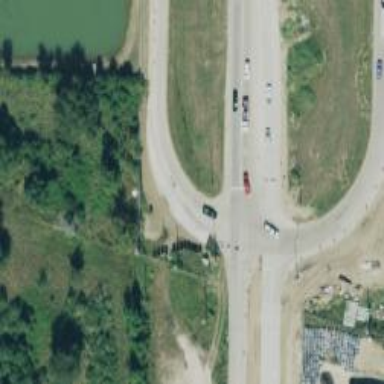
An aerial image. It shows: Secondary link road.